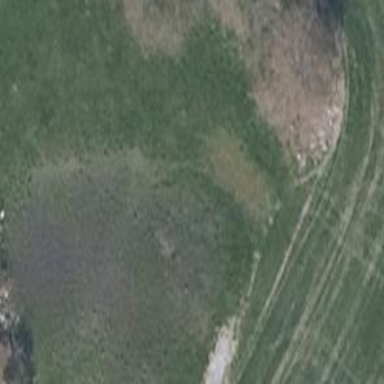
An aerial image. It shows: Wetland area characterized by wet meadow.